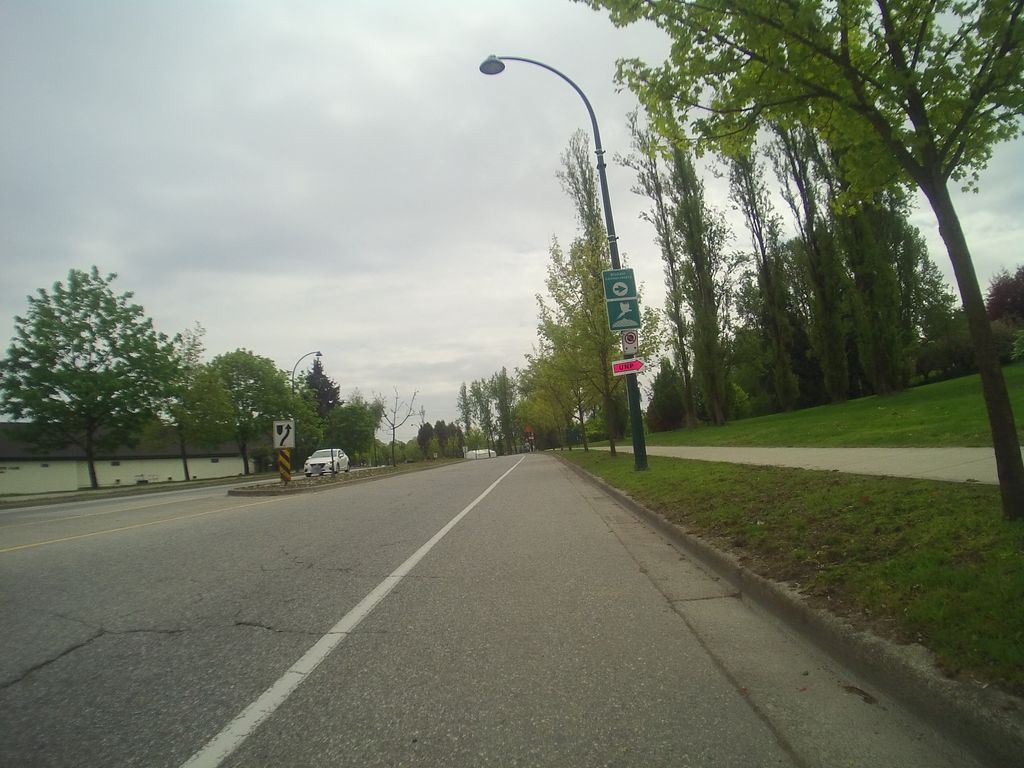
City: vancouver